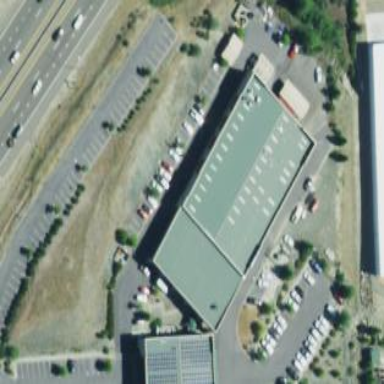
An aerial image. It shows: Commercial building.